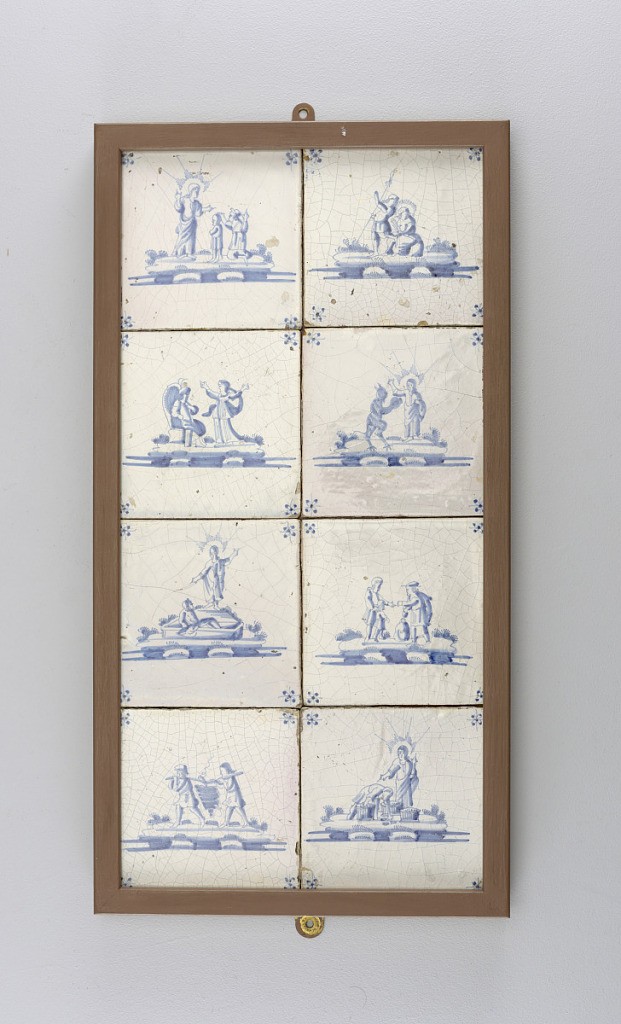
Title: Tile
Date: ca. 1700–25
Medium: earthenware, tin glaze
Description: Set of 8 square tiles, each painted in underglaze blue on white with a different Biblical scene and "spider's head" corner motifs; mounted in wooden rectangular frame, 2 across, 4 down.